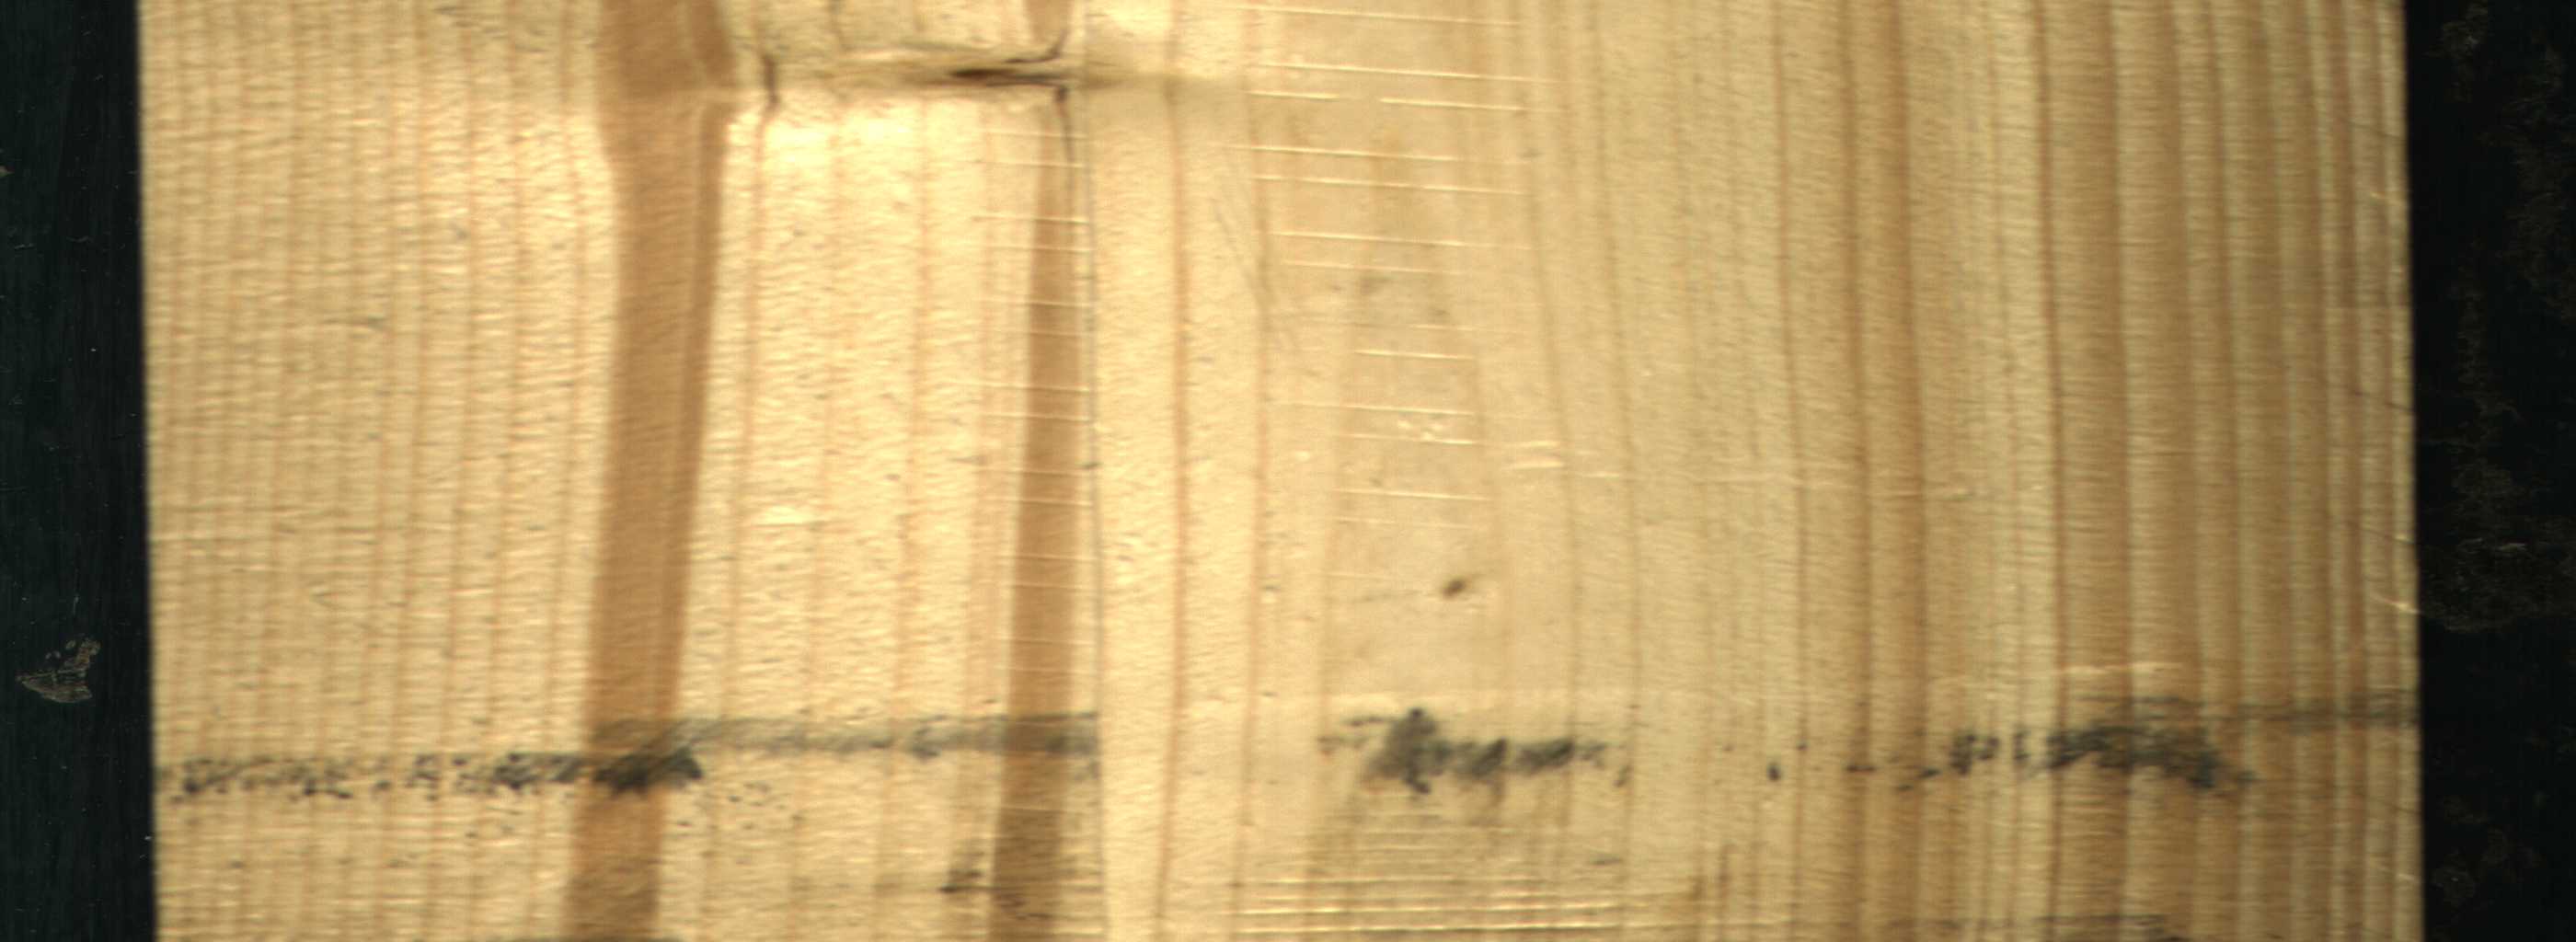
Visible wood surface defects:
Quartzity
Quartzity
Live_Knot